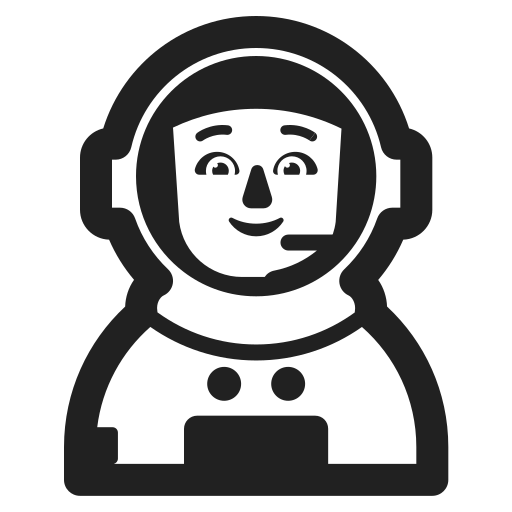
astronaut high contrast default